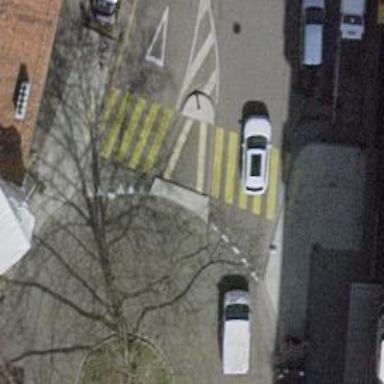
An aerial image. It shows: Asphalt footway with zebra crossing and pedestrian island.